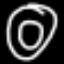
Label: donut